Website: macys
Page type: account-selection
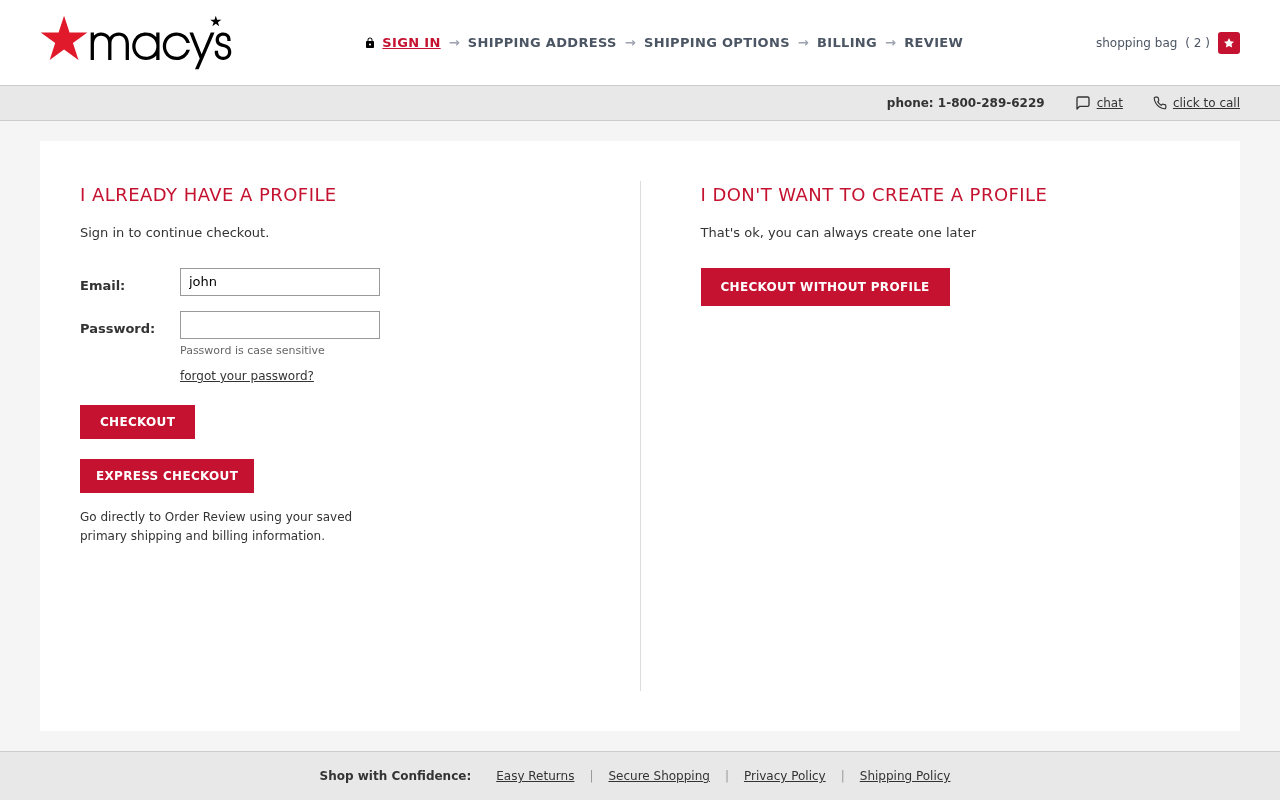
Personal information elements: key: PII_EMAIL
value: john_munoz@yahoo.com
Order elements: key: ORDER_NUM_ITEMS
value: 2